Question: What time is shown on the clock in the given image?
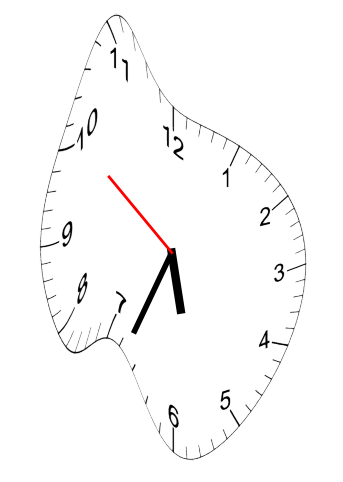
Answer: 05:33:51